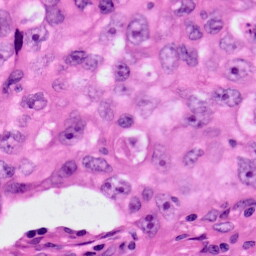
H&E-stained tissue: Lung